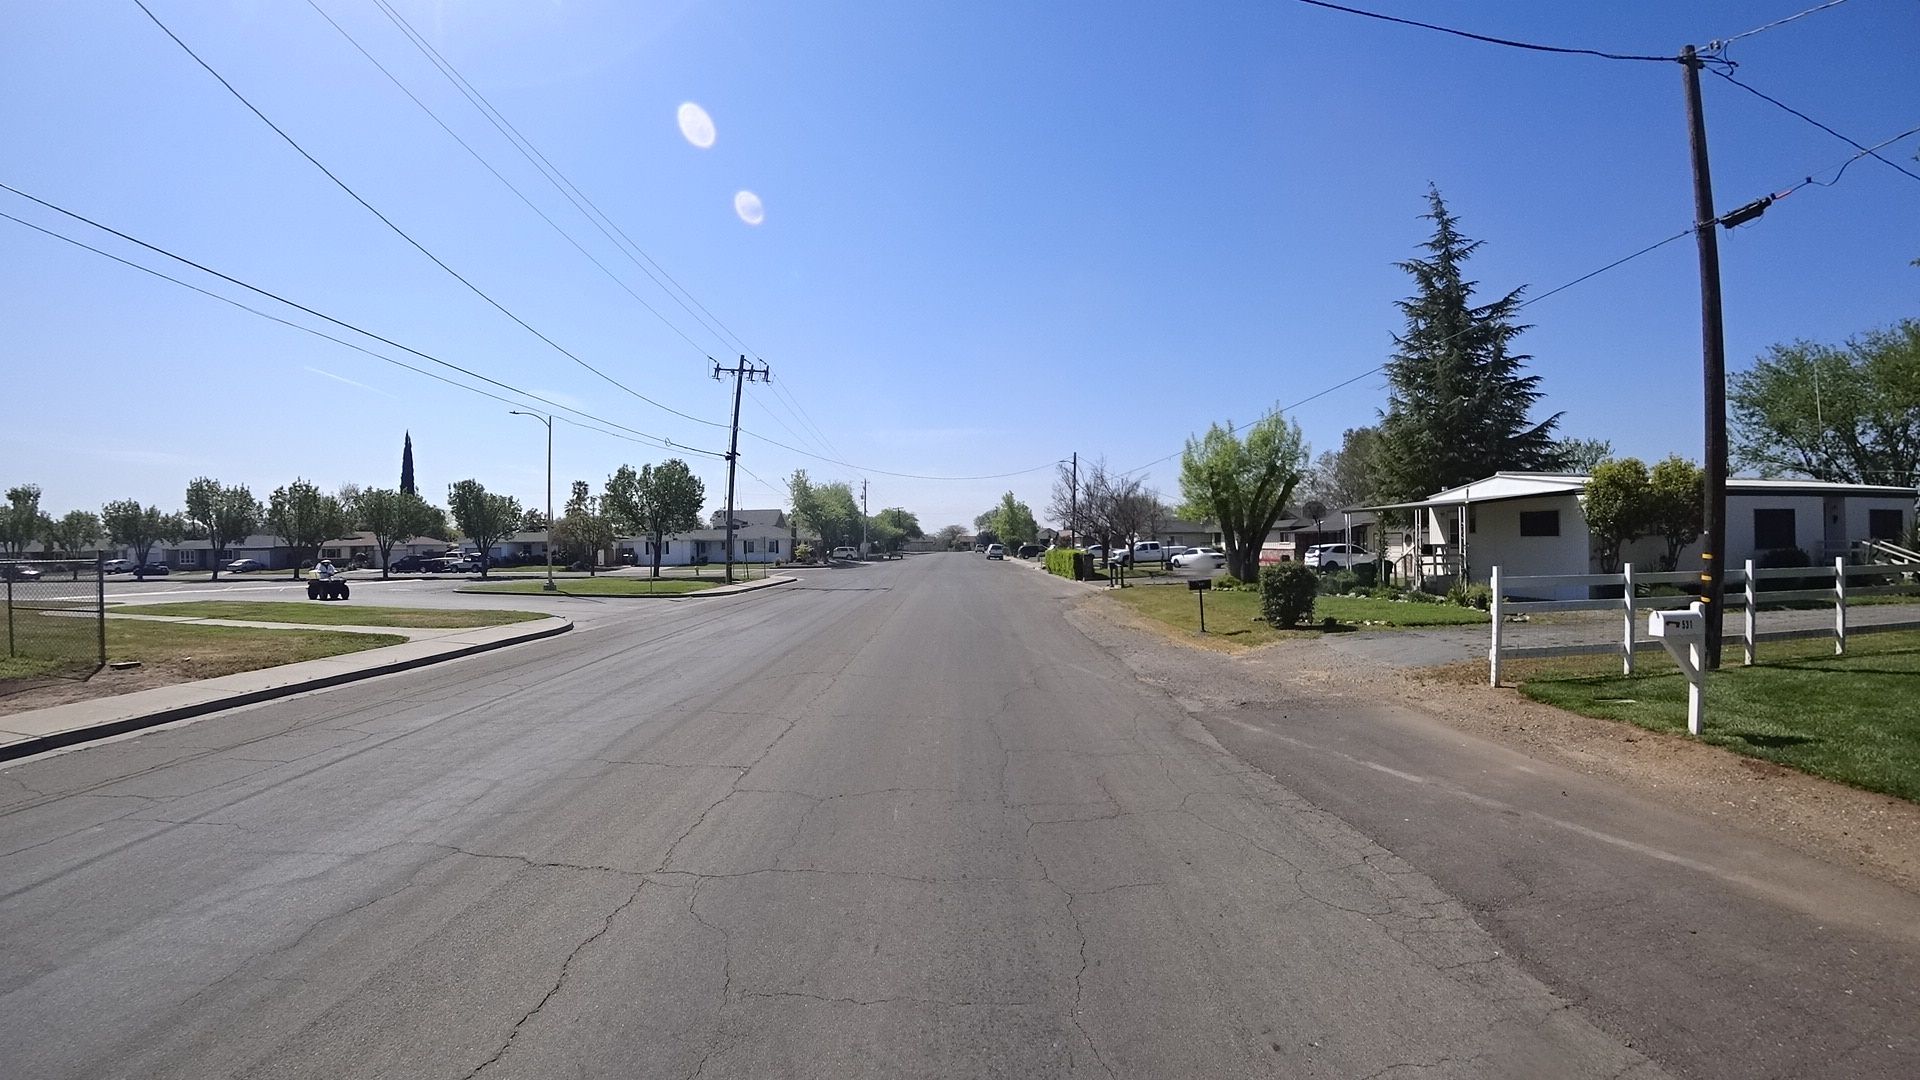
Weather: clear
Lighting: day
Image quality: good
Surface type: cycling surface
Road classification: residential
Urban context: semi-dense urban cluster
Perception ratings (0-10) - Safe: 5.72, Lively: 5.66, Beautiful: 2.55, Boring: 3.88, Depressing: 5.42, Wealthy: 4.8